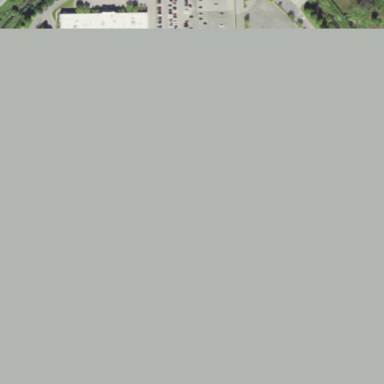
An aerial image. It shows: Mall building.